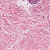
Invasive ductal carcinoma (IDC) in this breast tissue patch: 0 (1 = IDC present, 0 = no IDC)